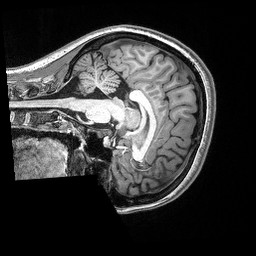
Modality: T1w
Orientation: sagittal